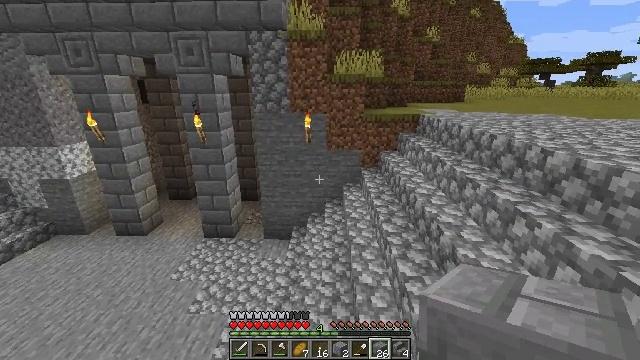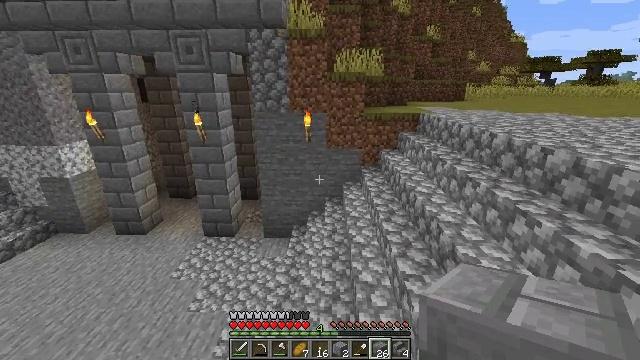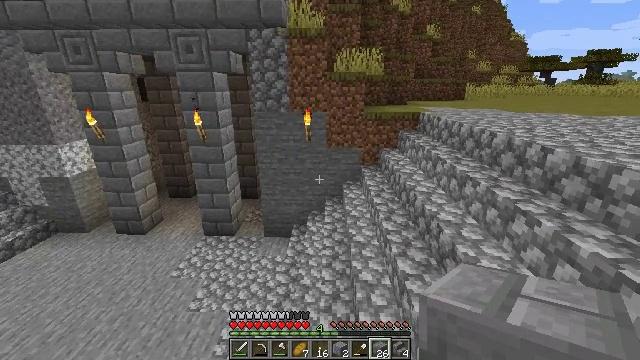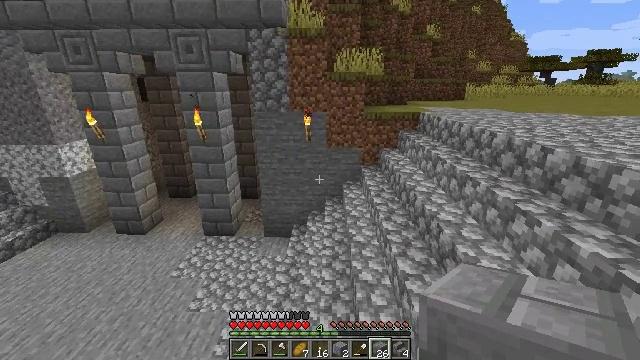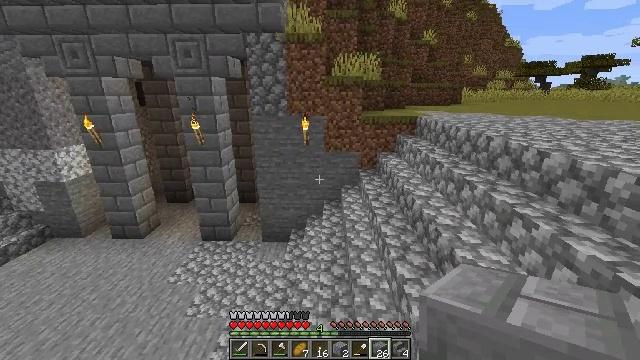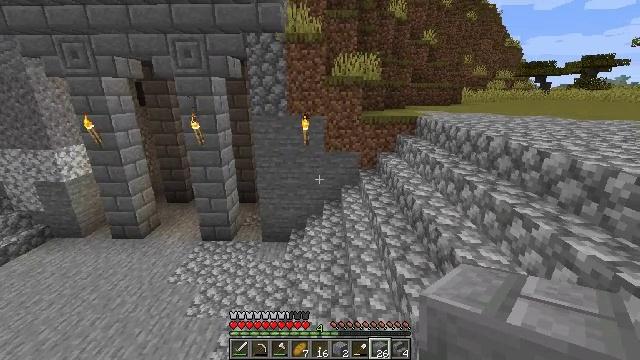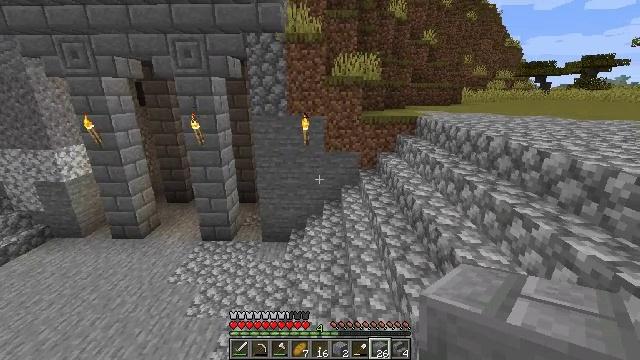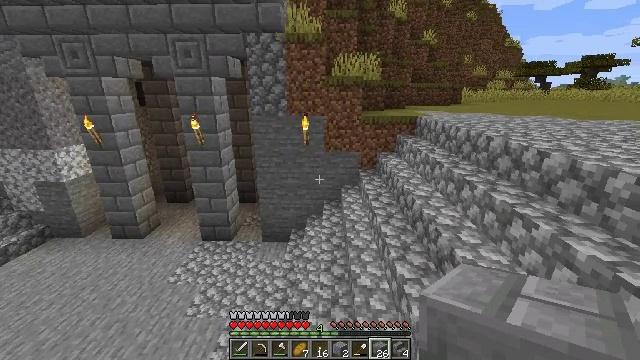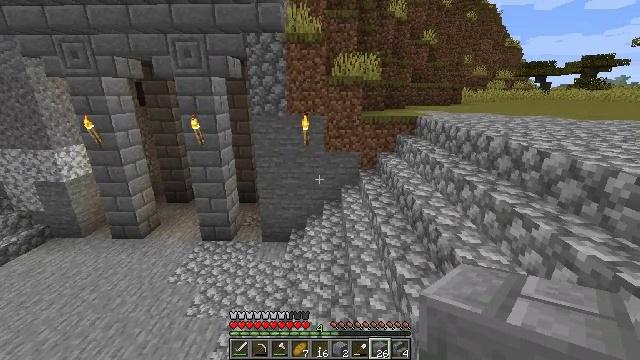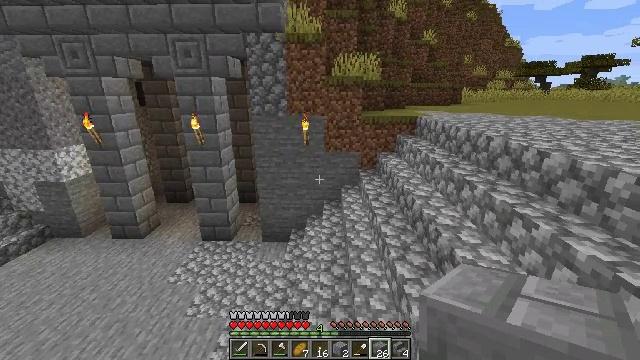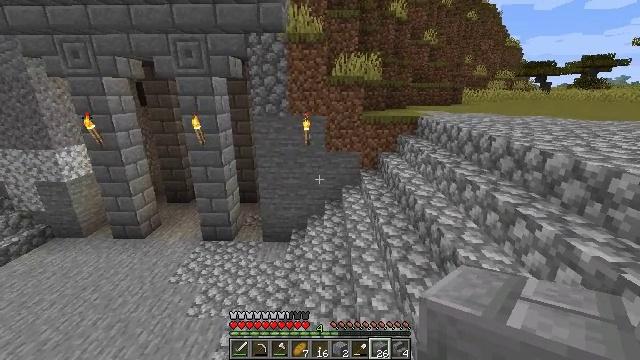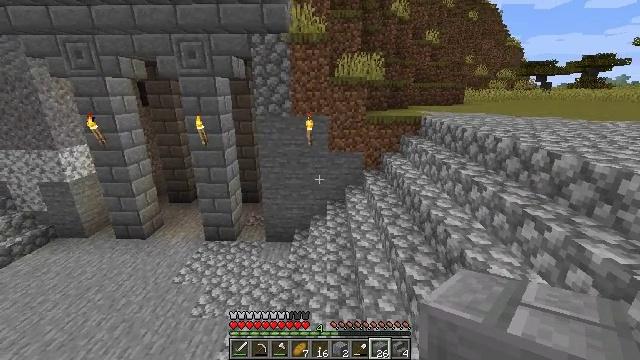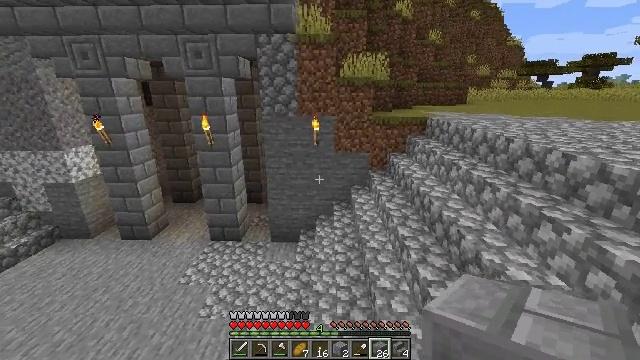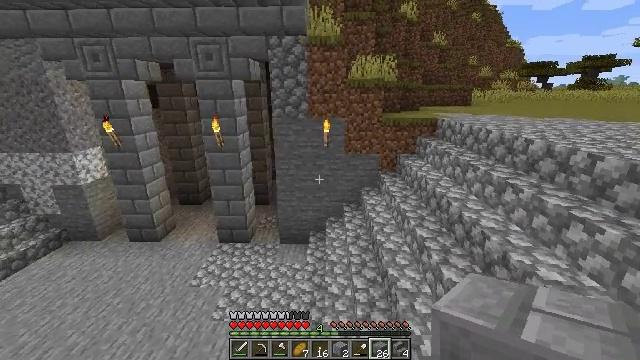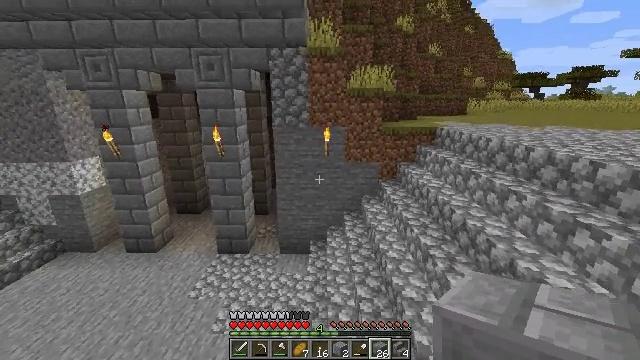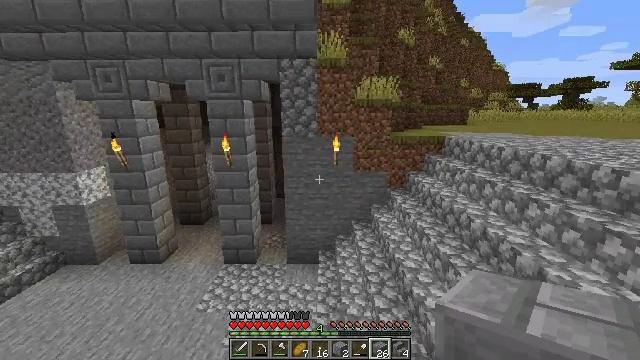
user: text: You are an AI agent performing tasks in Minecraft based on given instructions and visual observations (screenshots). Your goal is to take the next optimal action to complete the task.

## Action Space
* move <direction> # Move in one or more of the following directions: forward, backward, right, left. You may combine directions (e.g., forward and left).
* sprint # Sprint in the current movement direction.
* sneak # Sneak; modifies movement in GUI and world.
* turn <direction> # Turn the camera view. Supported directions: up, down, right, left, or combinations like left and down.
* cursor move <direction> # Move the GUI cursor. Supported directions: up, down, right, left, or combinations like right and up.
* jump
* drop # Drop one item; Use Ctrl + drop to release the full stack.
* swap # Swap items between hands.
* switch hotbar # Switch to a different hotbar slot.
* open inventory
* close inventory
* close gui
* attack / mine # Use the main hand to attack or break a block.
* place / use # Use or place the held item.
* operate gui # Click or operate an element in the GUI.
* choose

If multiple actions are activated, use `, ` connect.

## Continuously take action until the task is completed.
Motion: motion action
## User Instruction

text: Use four granite blocks to create polished granite.
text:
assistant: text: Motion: no_op
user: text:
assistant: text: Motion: no_op
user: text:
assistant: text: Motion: no_op
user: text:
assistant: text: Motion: no_op
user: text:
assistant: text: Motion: no_op
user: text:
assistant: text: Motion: no_op
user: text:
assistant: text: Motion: no_op
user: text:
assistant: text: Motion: no_op
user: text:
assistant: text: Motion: no_op
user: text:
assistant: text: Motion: move left
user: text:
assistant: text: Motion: move left
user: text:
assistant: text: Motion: move left
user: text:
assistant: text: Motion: move left
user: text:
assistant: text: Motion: move left, turn up
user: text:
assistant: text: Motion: move left, turn up
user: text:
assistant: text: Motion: move left, turn up
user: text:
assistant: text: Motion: move left
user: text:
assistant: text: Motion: move left
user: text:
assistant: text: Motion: move left
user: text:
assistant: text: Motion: move left
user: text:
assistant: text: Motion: move left
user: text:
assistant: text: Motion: move left
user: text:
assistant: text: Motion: move left
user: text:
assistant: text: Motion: move left
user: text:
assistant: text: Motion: move left
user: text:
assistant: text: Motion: move left
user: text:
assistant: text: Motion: move left
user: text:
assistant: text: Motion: move left
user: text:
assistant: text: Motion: move left
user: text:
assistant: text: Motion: move left